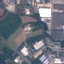
Land use / land cover class: Industrial